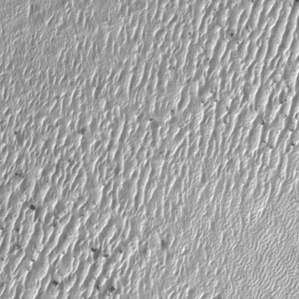
Label: frost